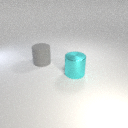
large cyan metal cylinder to the right of large gray rubber cylinder